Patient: sex F, age 54
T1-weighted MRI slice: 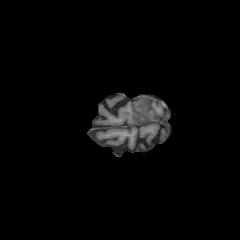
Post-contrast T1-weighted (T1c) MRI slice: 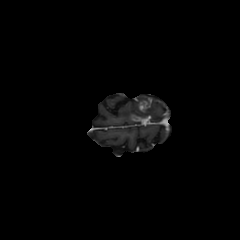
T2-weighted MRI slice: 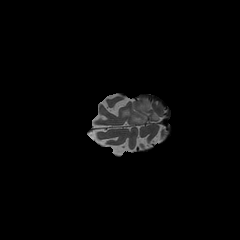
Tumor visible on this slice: yes
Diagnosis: Glioblastoma, IDH-wildtype
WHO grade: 4